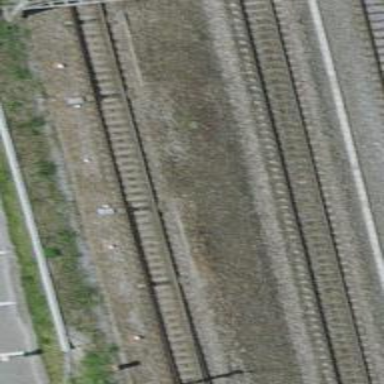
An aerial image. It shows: Railway switch.